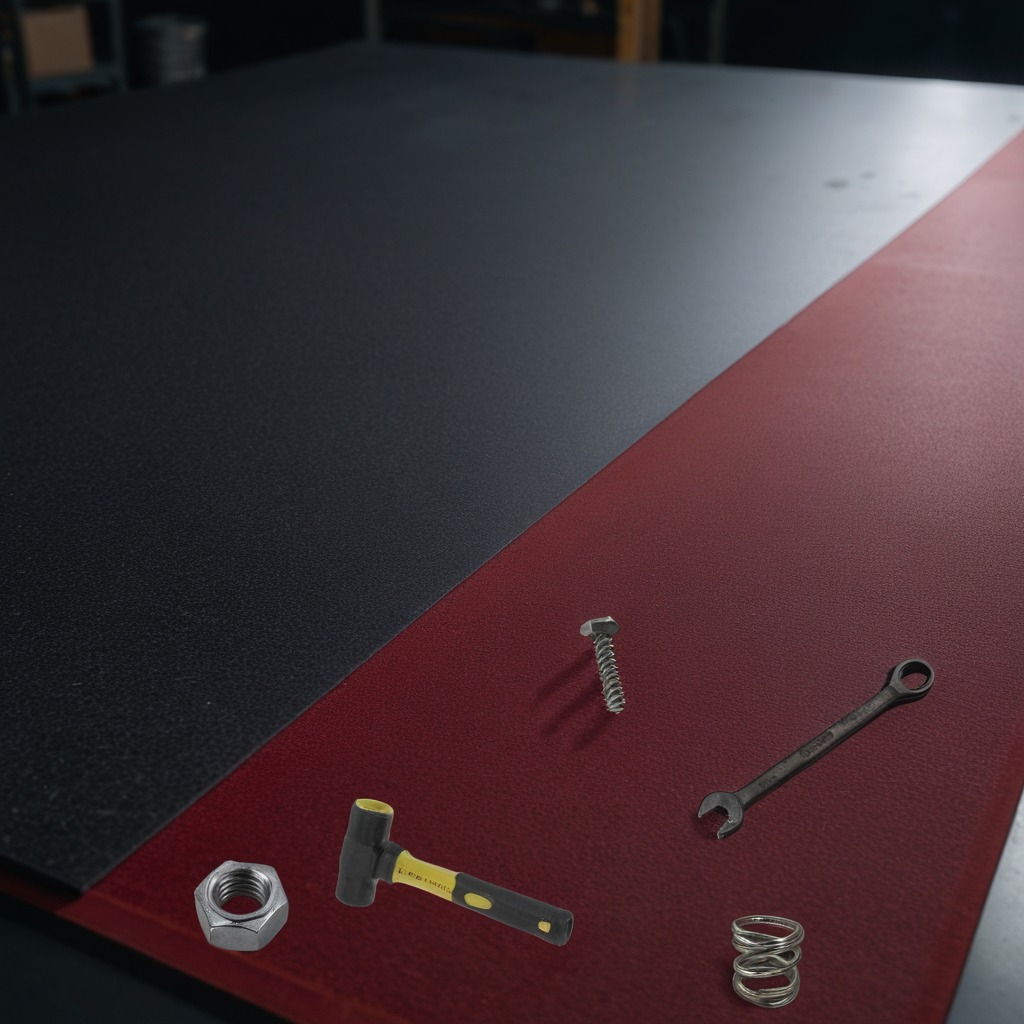
A hammer, metal machine screw, coiled metal spring, metal nut, and wrench are lying on the clean granite tabletop inside a workshop at night dim ambient light soft shadows worn but beneath the mat.